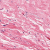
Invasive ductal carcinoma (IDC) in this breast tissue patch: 0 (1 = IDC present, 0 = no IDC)